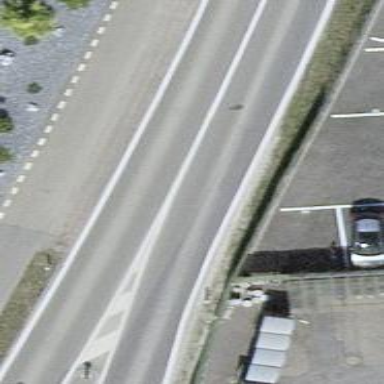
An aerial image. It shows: Cycleway.